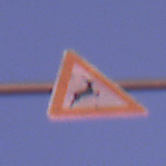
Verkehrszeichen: WildwechselLinks
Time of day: Dawn
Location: Outdoor (Nature)
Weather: PartlyCloudy
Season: NotSpecified
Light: Natural